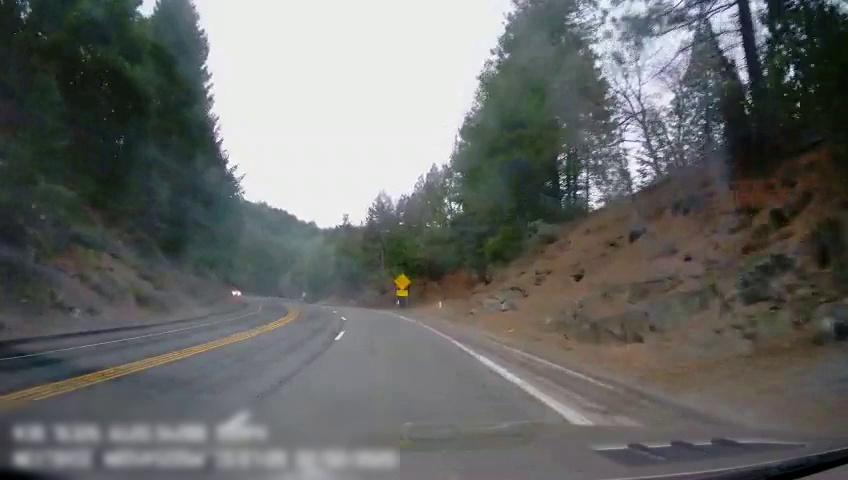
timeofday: Day
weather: Cloudy
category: Drivable Space
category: Lanes | Opposite Lane
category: Lanes | Opposite Lane
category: Lanes | Alternate Lane
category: Lanes | Current Lane
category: Lanes | Current Lane
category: Traffic | Signs
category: Traffic | Signs